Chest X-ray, AP view. Patient: 29 years old, sex F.
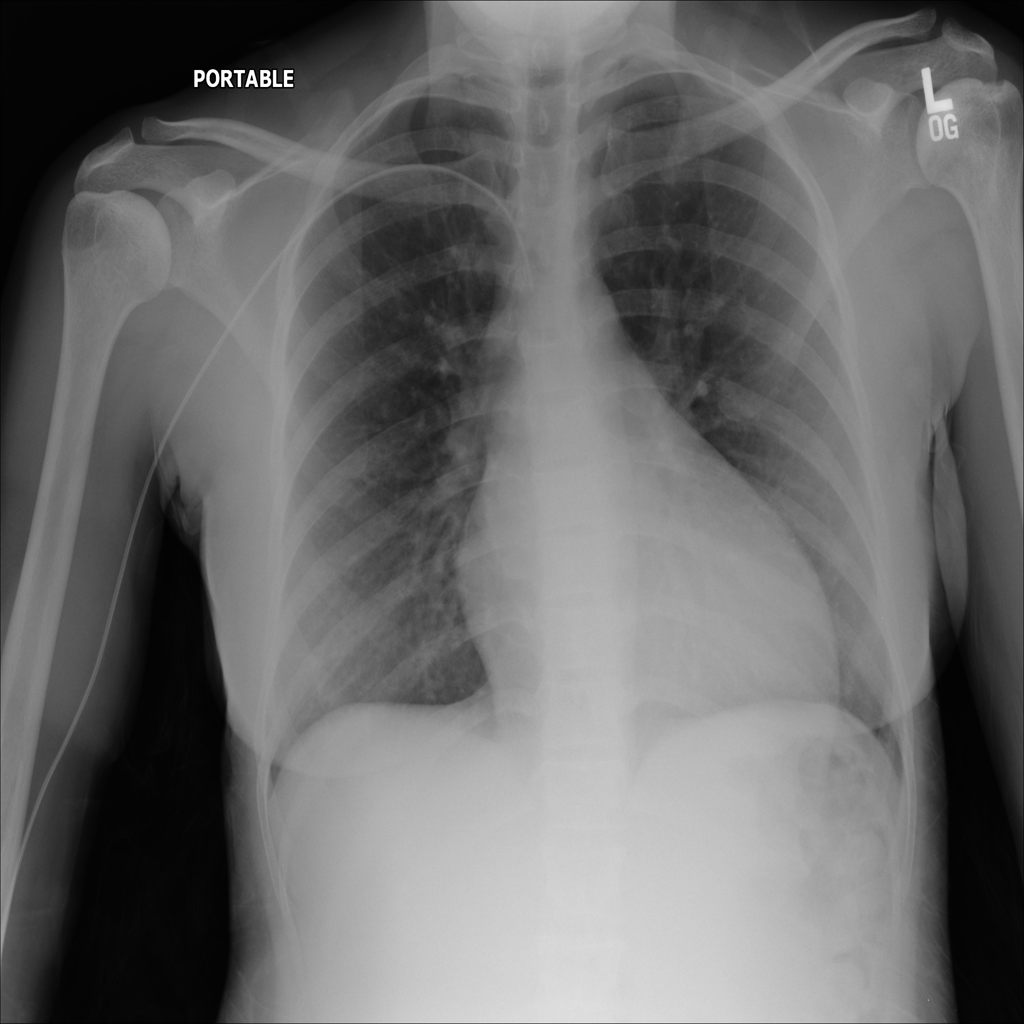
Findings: Cardiomegaly